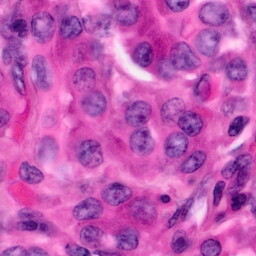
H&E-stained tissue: Pancreatic